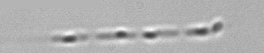
Label: Skeletonema